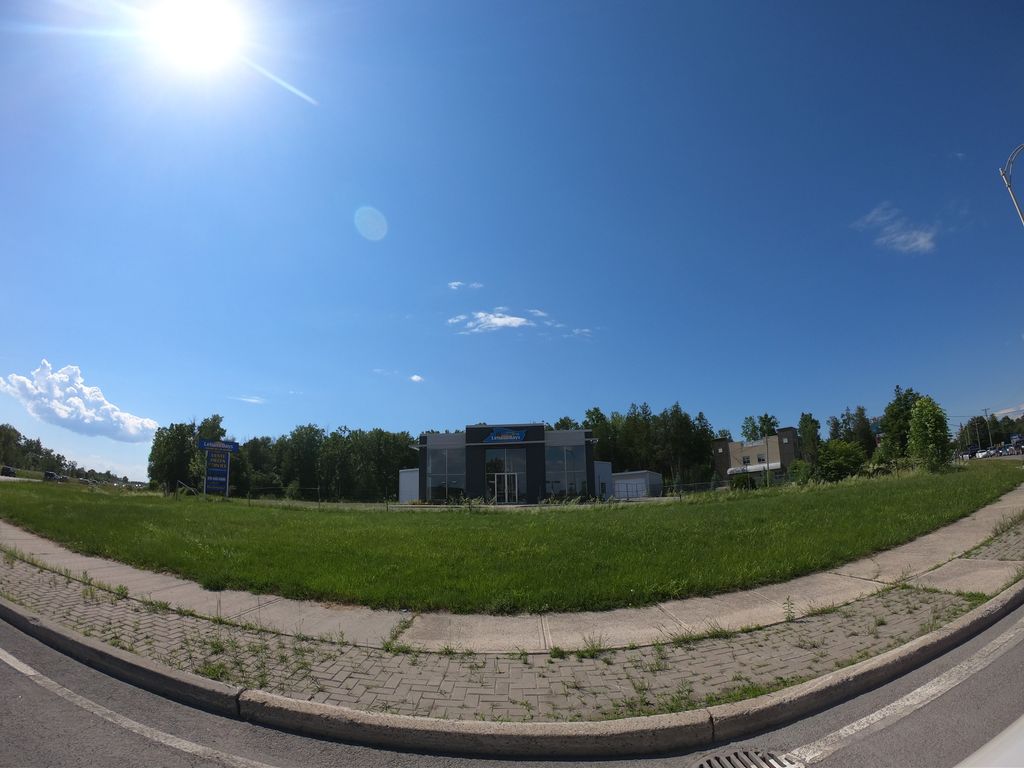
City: ottawa-gatineau